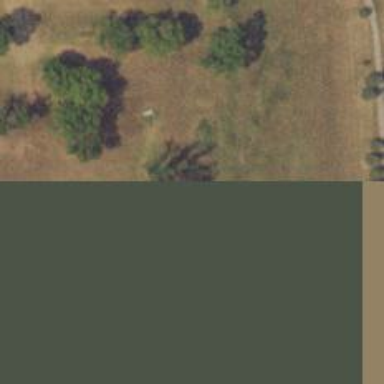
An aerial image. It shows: Disc golf tee area.